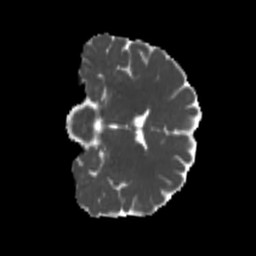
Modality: MD
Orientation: coronal
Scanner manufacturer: siemens
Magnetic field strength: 3 T
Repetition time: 4 s
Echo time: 0.0594 s